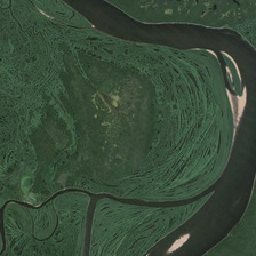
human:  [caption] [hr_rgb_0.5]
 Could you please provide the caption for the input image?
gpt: There is a long river on the ground.

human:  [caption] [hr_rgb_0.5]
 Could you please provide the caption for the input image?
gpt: The river was covered with grass.

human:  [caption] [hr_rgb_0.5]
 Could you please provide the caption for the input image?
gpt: There is a long and narrow river on the ground.

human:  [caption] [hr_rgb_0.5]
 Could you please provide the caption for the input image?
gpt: There is a narrow river on the ground.

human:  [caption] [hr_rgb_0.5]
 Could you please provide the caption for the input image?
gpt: The river is covered with grass.